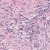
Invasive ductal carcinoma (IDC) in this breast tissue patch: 0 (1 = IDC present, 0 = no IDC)